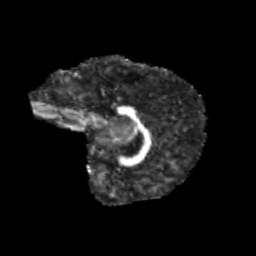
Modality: FA
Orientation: sagittal
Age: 12
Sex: male
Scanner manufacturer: siemens
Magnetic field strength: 3 T
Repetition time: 3.8 s
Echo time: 0.07 s